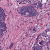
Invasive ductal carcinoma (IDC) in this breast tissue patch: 0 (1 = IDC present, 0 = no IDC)